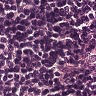
Metastatic tissue present: no